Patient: sex M, age 58
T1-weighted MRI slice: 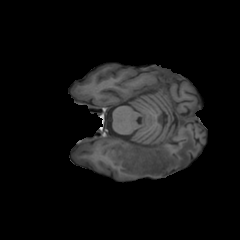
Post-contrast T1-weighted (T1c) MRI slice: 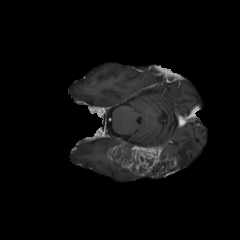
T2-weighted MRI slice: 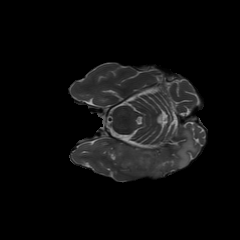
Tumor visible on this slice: yes
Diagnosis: Glioblastoma, IDH-wildtype
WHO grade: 4